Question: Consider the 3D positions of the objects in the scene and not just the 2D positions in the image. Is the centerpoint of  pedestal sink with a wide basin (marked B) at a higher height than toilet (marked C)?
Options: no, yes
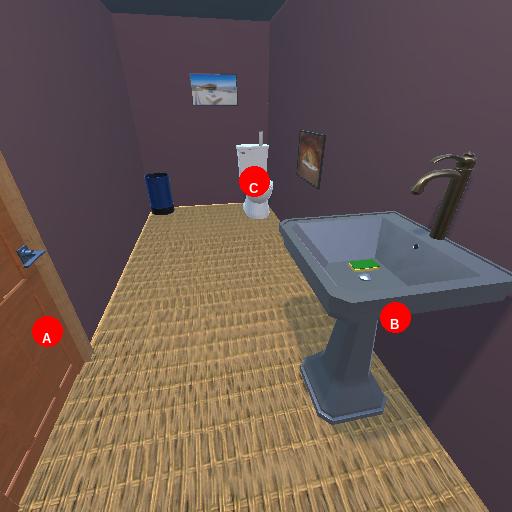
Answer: no